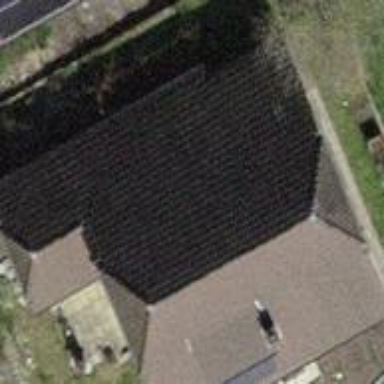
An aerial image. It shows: Residential building with tile roof.